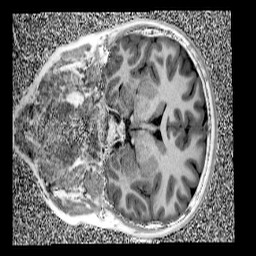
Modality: UNIT1
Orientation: coronal
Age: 13
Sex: male
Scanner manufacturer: siemens
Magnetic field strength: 3 T
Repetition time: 4 s
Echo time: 0.00299 s